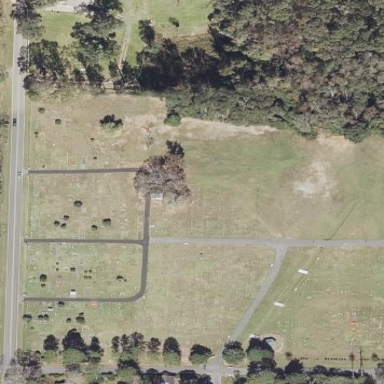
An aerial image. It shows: Cemetery.